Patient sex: M
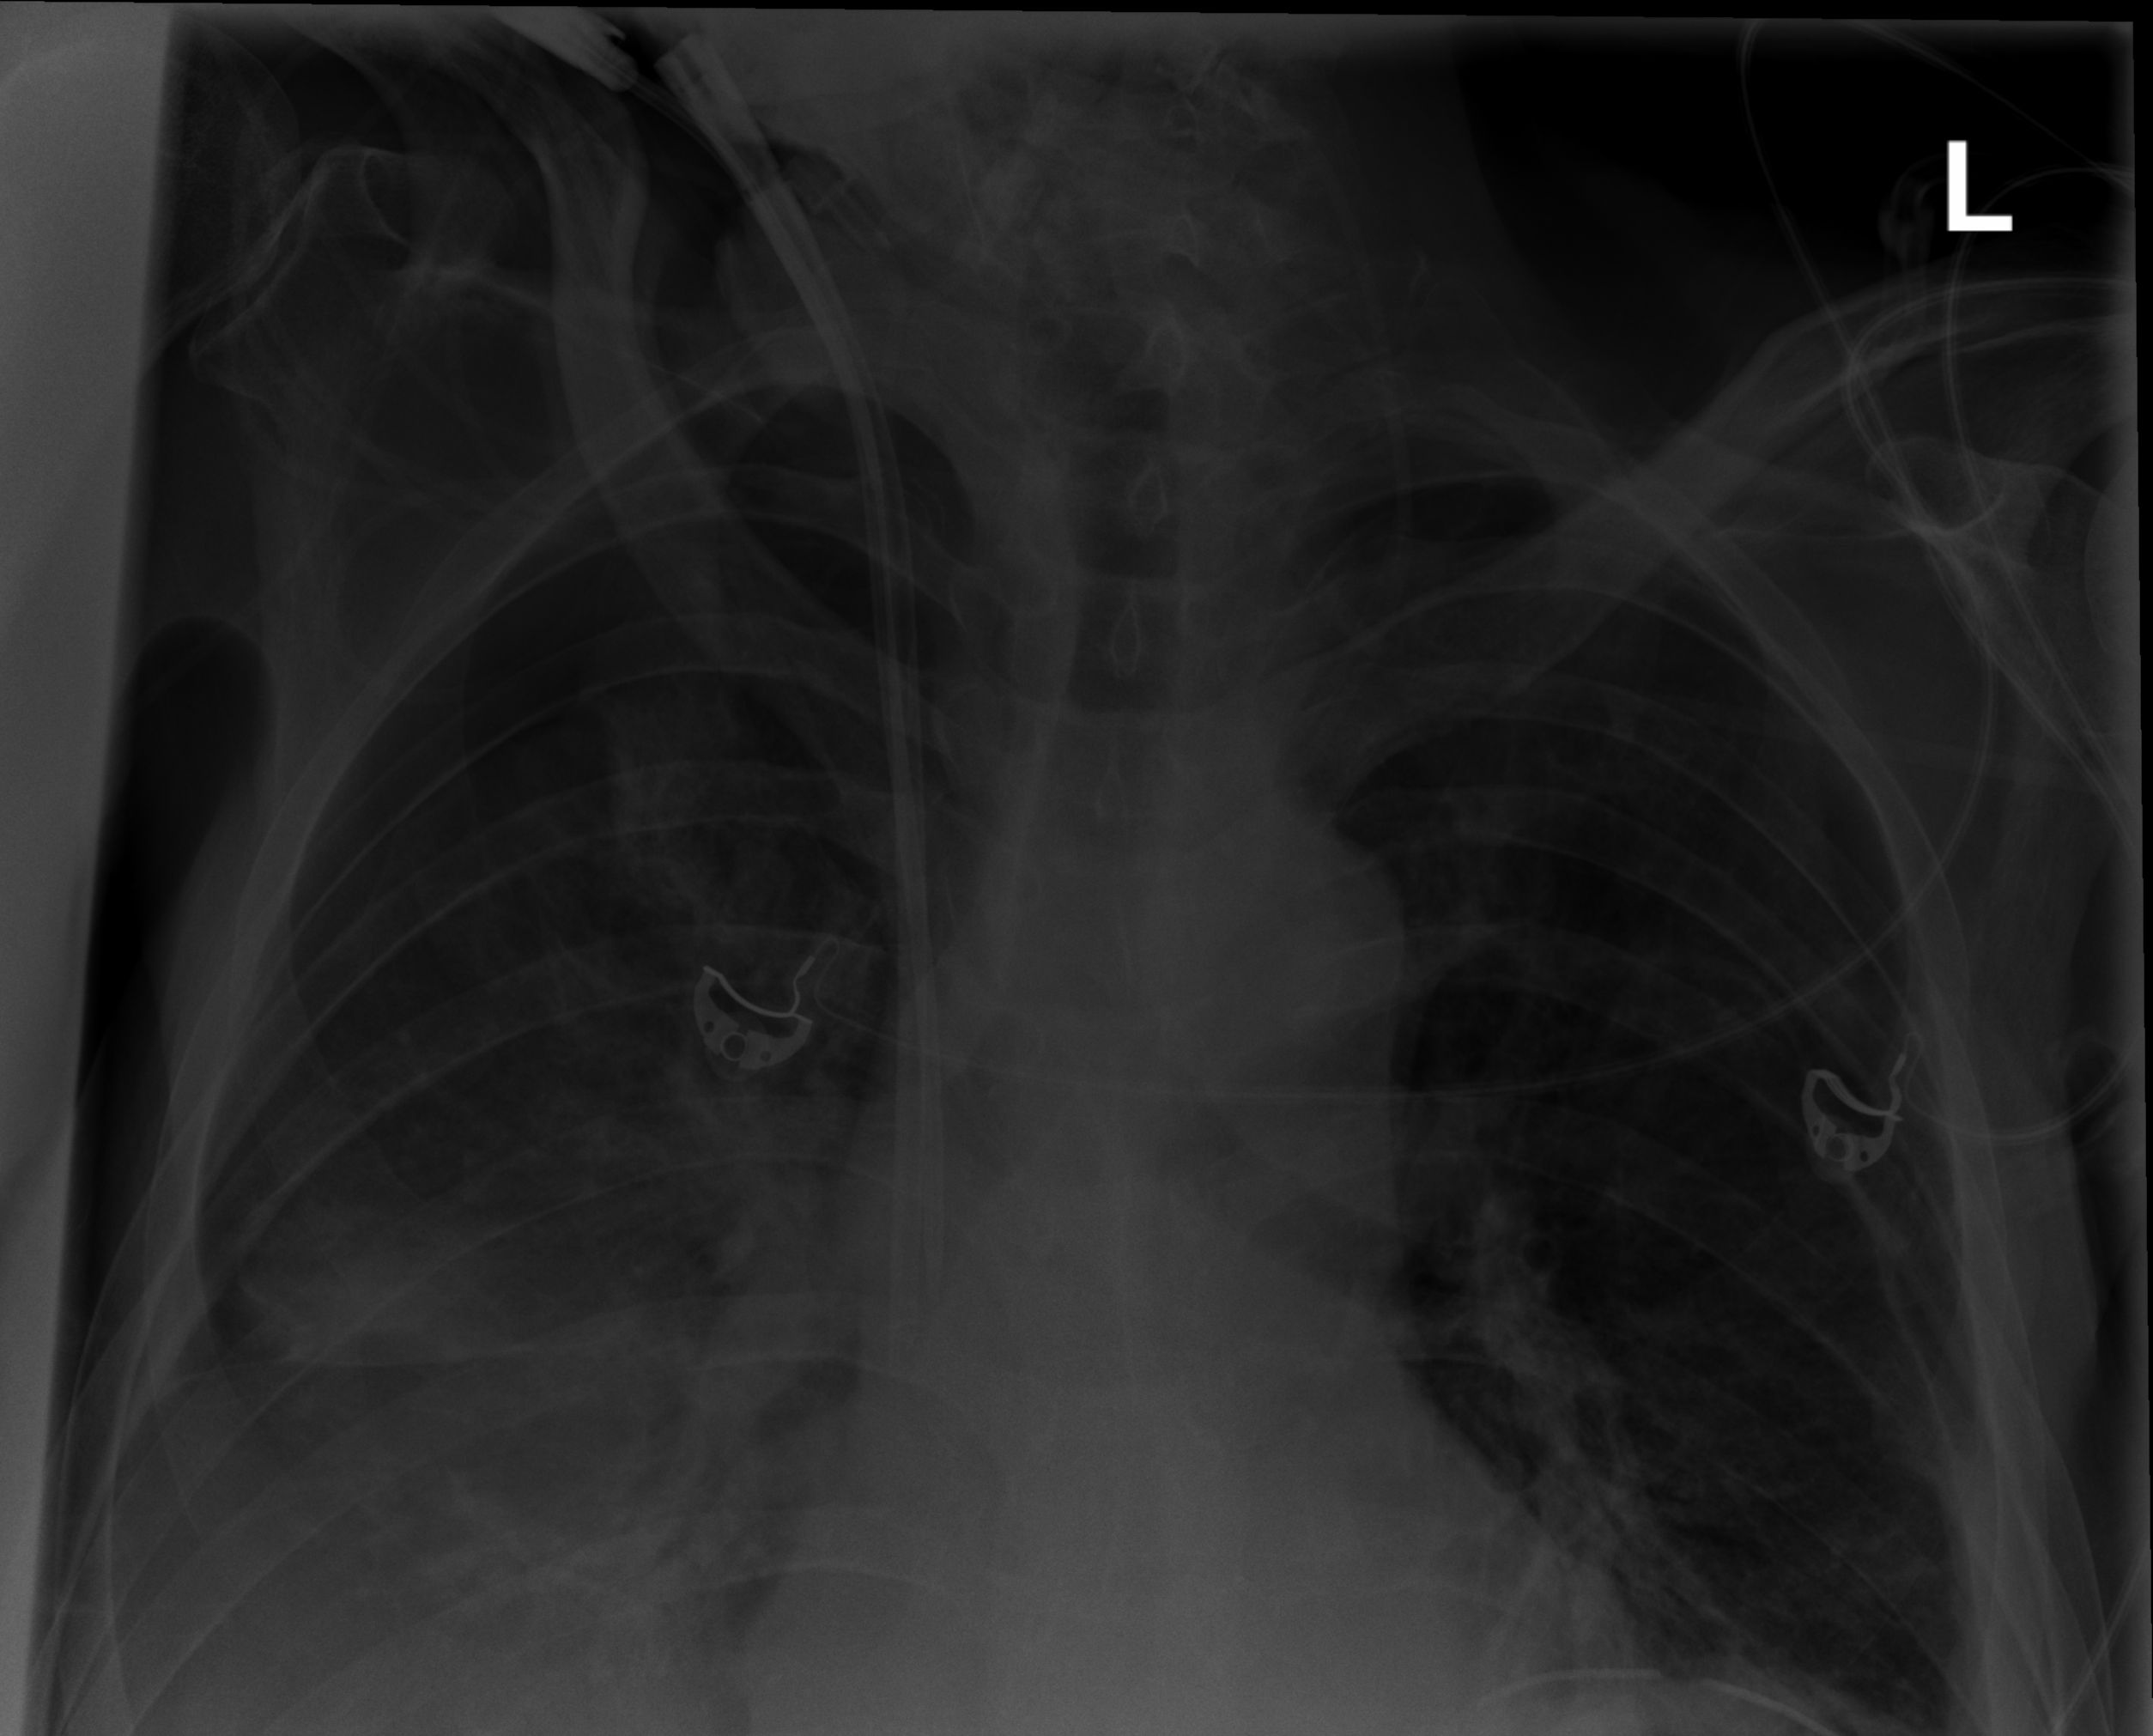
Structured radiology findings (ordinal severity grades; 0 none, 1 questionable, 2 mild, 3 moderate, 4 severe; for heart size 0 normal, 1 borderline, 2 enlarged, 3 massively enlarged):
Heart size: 0
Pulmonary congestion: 2
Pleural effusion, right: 2
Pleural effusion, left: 0
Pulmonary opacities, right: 2
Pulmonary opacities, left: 2
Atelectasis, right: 2
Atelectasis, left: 2